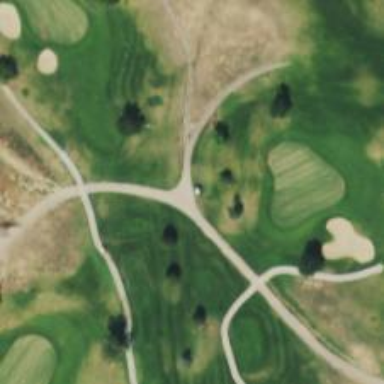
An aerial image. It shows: Service road designated as golf cart path.